Interaction volume radius: 5 \u00c5
Interaction volume height: 15 \u00c5
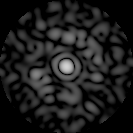
Disorder parameter: 0.8447